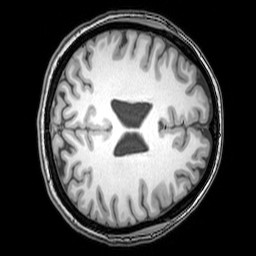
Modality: T1w
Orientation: axial
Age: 25
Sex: female
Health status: healthy
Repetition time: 0.081 s
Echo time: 0.037 s